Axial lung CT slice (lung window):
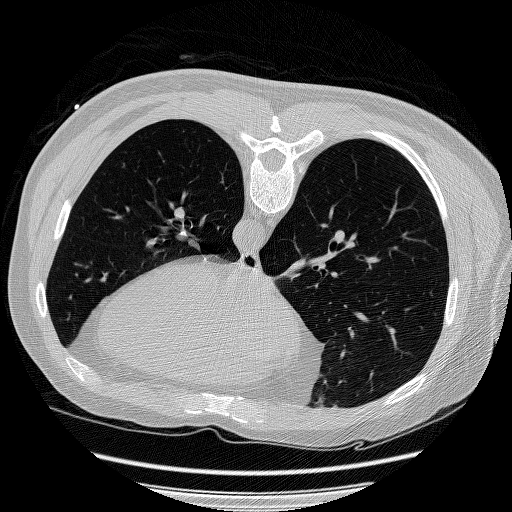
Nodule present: no